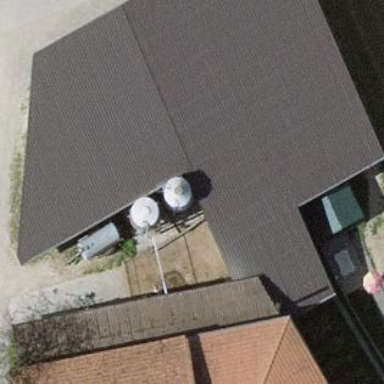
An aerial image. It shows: Group of garages.